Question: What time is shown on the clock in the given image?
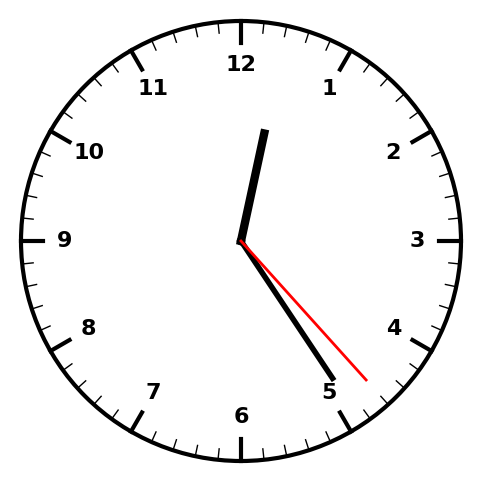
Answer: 12:24:23